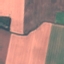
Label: AnnualCrop